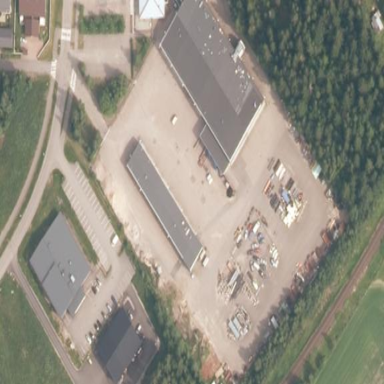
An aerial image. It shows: Commercial building.